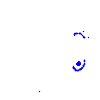
Particle: electron